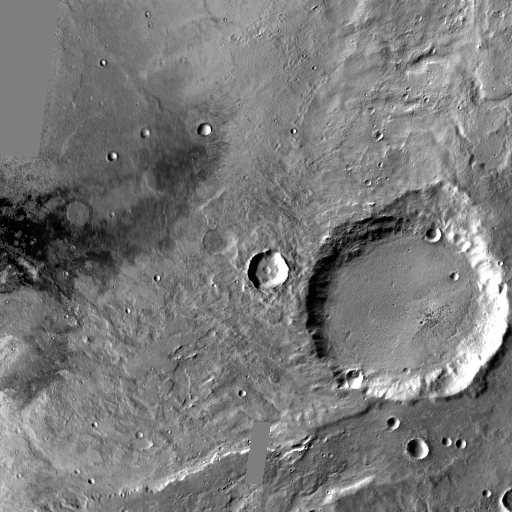
Crater classes present: Background, Other, Buried, Secondary